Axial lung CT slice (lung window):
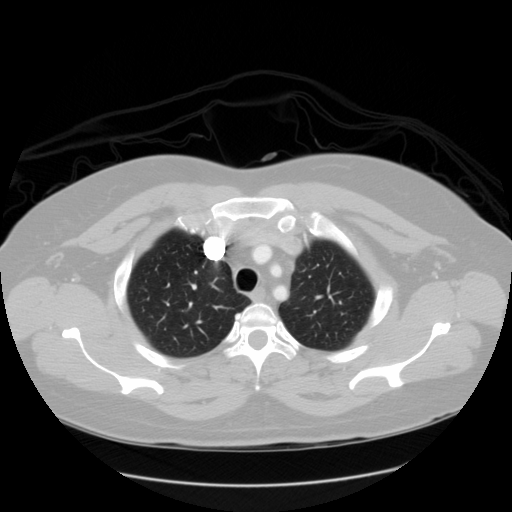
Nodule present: no